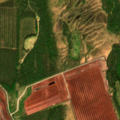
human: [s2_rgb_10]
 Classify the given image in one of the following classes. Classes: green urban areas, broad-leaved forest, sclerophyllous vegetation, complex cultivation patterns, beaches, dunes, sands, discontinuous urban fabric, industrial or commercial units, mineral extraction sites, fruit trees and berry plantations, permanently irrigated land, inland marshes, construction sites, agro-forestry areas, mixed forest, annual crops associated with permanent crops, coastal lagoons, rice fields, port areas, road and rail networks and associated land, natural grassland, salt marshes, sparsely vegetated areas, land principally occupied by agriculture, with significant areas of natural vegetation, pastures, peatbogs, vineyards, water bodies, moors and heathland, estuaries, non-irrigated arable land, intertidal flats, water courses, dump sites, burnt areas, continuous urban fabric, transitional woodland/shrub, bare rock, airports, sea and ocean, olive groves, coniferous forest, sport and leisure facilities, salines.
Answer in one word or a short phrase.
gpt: coniferous forest, mixed forest, transitional woodland/shrub, peatbogs